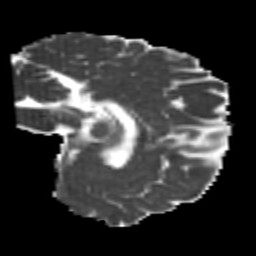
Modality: MD
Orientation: sagittal
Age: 24
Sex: male
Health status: healthy
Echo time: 0.074 s